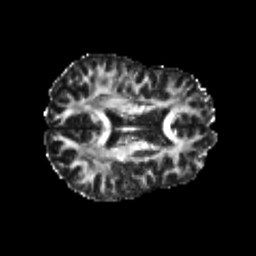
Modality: FA
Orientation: axial
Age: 23
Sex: female
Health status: healthy
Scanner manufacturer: philips
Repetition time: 7.39 s
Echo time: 0.08599 s